Question: I recently took up a non-profit website as a project. I'm working with an existing website, so I'm having to work with a lot of the stuff already programmed, so all I have to do is create the design.
I made a diagram of basically what I can't figure out how to do:

I also made a JSFIDDLE of what is already there:<URL>. I know I should of used a table for tabular data, but the programming is a bit weird, and I can't seem to figure out how to modify the php to work with a regular table, so I'm just going to keep the divs.
So two things:
1. I tried adding a position:fixed to .columns with the .last class, and an overflow-x:auto to the rest, but it completely messes up the layout.
2. How can I get the columns to be a fixed size instead of fluid, and have the last non-fixed column (before the columns with the .last class) to be bigger to fill up the table like in the diagram?
I'm trying to keep it mostly in CSS, but do I need to add jQuery as well?
Thanks for all help!
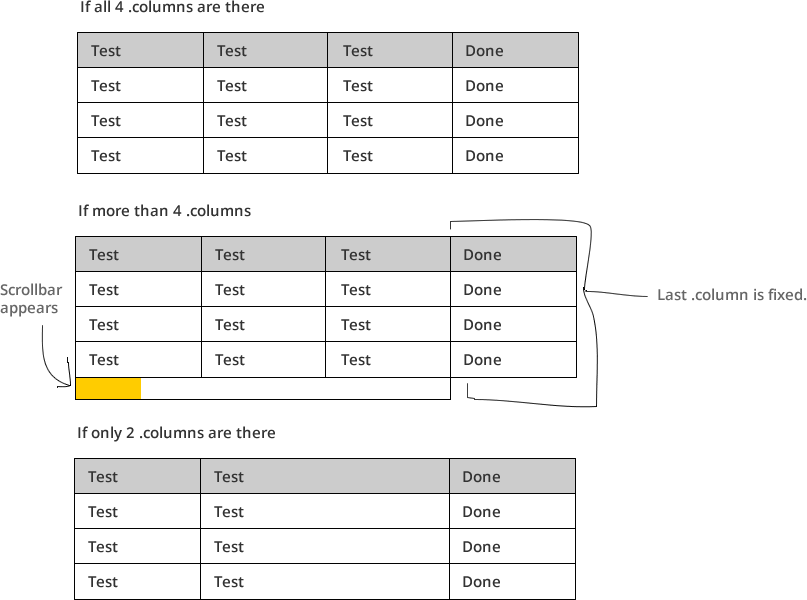
Answer: Ok I've totally change the codes as my previous version has problem on scrolling.
'''
<div class="table">
<div class="wrap">
<div class="wrap2">
<div class='column'>
<div class='row top'>Test</div>
<div class='row'>Test</div>
<div class='row'>Test</div>
<div class='row'>Test</div>
<div class='row'>Test</div>
<div class='row'>Test</div>
<div class='row'>Test</div>
</div>
<div class='column'>
<div class='row top'>Test</div>
<div class='row'>Test</div>
<div class='row'>Test</div>
<div class='row'>Test</div>
<div class='row'>Test</div>
<div class='row'>Test</div>
<div class='row'>Test</div>
</div>
<div class='column'>
<div class='row top'>Test</div>
<div class='row'>Test</div>
<div class='row'>Test</div>
<div class='row'>Test</div>
<div class='row'>Test</div>
<div class='row'>Test</div>
<div class='row'>Test</div>
</div>
</div>
</div>
<div class='column fixed-column'>
<div class='row top'>Test</div>
<div class='row'>Test</div>
<div class='row'>Test</div>
<div class='row'>Test</div>
<div class='row'>Test</div>
<div class='row'>Test</div>
<div class='row'>Test</div>
</div>
</div>
'''
css:
'''
.table{
overflow: hidden;
position: relative;
.wrap {
overflow-x: auto;
}
.wrap2 {
overflow: hidden;
zoom: 1;
}
.column{
float:left;
background:red;
width:200px;
.row{
padding:10px;
&.top{
background:green;
}
}
&.fixed-column {
position: absolute;
right: 0;
top: 0;
background:blue;
}
}
}
'''
jQuery:
'''
$(function() {
var scrollingWidth = $('.table').innerWidth();
var lastWidth = $('.table .wrap .column:last').outerWidth();
var innerWidth = 0;
$('.table .column').each(function() {
innerWidth += $(this).outerWidth();
});
var gap = scrollingWidth - innerWidth + lastWidth;
if(gap > lastWidth) {
$('.table .wrap .column:last').css('width', gap);
innerWidth += gap - lastWidth;
}
$('.table .wrap2').css('width', innerWidth);
});
'''